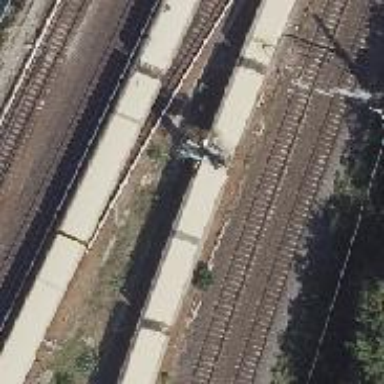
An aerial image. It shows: Railway signal.